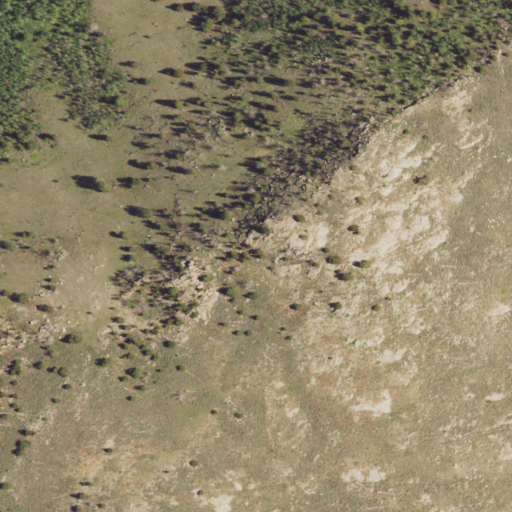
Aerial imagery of mountain in Wyoming named Powell Mountain containing evergreen forest, shrub, and grassland